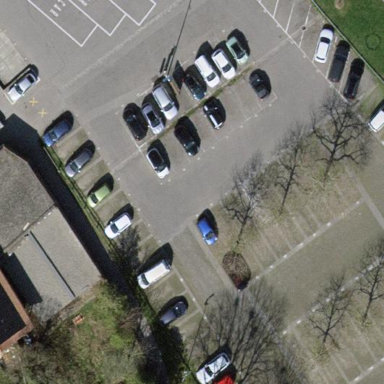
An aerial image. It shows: Parking area with asphalt surface.